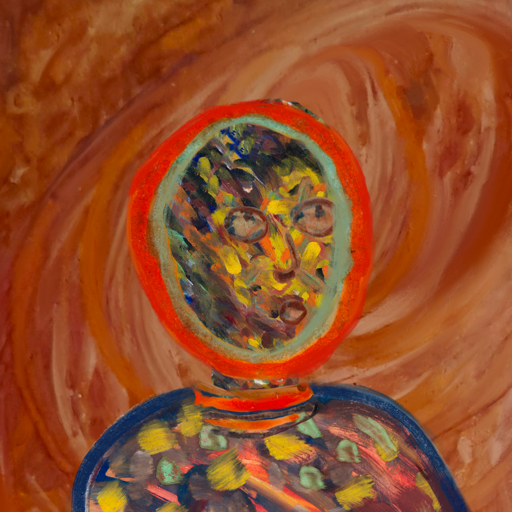
Background: Pious_Lady, Head And Neck Side: An_Impression, Face Side: Orphan, Bust: Mother_And_Son_Mother, Hair Side: Sisters, Head Accessory: Blank, Second Necklace: Blank, Necklace: Experience, Baby: Blank